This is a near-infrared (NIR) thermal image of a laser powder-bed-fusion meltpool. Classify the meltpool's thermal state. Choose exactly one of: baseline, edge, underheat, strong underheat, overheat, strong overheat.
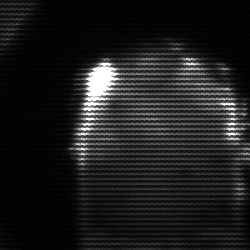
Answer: baseline